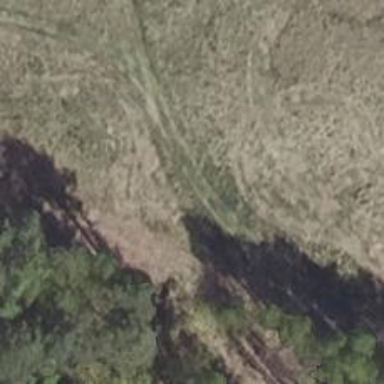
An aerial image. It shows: Grassy track road with grade 4 track type.